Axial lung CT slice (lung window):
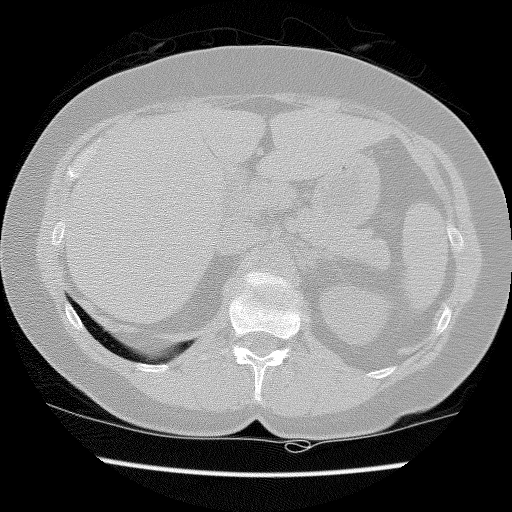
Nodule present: no